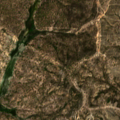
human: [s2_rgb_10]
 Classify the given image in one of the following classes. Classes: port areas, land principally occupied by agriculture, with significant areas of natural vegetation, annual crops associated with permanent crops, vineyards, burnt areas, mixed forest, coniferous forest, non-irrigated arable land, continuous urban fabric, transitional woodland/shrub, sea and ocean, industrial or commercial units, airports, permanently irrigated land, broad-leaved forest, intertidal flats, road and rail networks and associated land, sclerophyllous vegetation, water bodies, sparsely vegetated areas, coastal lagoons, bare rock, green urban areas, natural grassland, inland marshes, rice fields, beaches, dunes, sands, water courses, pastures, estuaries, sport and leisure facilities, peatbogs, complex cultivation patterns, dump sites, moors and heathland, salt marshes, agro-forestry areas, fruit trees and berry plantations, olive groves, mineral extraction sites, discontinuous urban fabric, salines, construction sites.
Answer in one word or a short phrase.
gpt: broad-leaved forest, transitional woodland/shrub